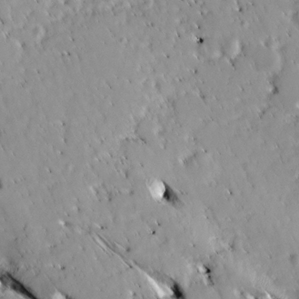
Label: non_frost